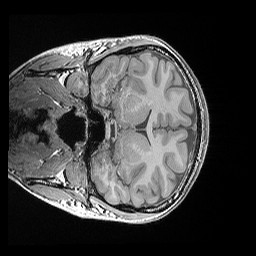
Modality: T1w
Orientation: coronal
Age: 22
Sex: female
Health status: healthy
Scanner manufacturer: siemens
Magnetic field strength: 3 T
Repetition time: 0.02 s
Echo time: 0.00492 s